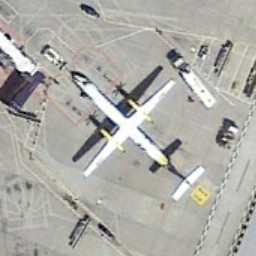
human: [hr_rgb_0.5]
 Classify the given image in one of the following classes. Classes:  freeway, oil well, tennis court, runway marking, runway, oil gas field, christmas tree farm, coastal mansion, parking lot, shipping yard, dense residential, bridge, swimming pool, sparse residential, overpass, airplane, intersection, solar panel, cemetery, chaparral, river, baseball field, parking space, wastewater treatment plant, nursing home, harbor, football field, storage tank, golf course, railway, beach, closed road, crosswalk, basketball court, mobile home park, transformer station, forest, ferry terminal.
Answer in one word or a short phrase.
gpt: airplane